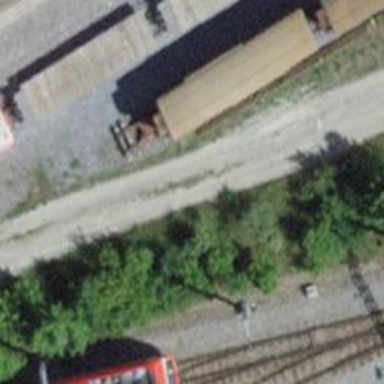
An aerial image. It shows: Railway buffer stop.